Aerial crown-view tile of a tropical tree (Barro Colorado Island, Panama), acquired 20241112:
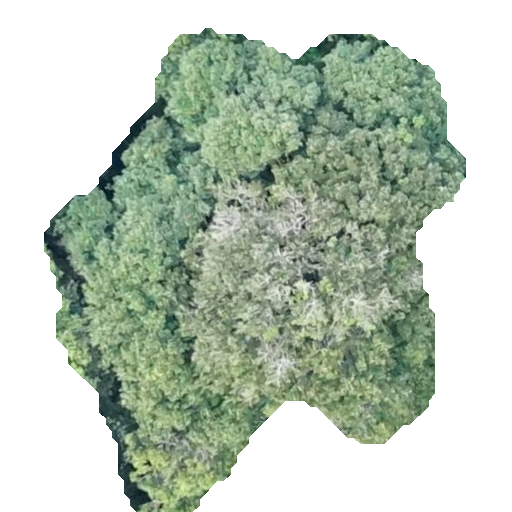
Species: Prioria copaifera
GBIF accepted scientific name: Prioria copaifera
Crown area: 215.881 m²